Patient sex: F
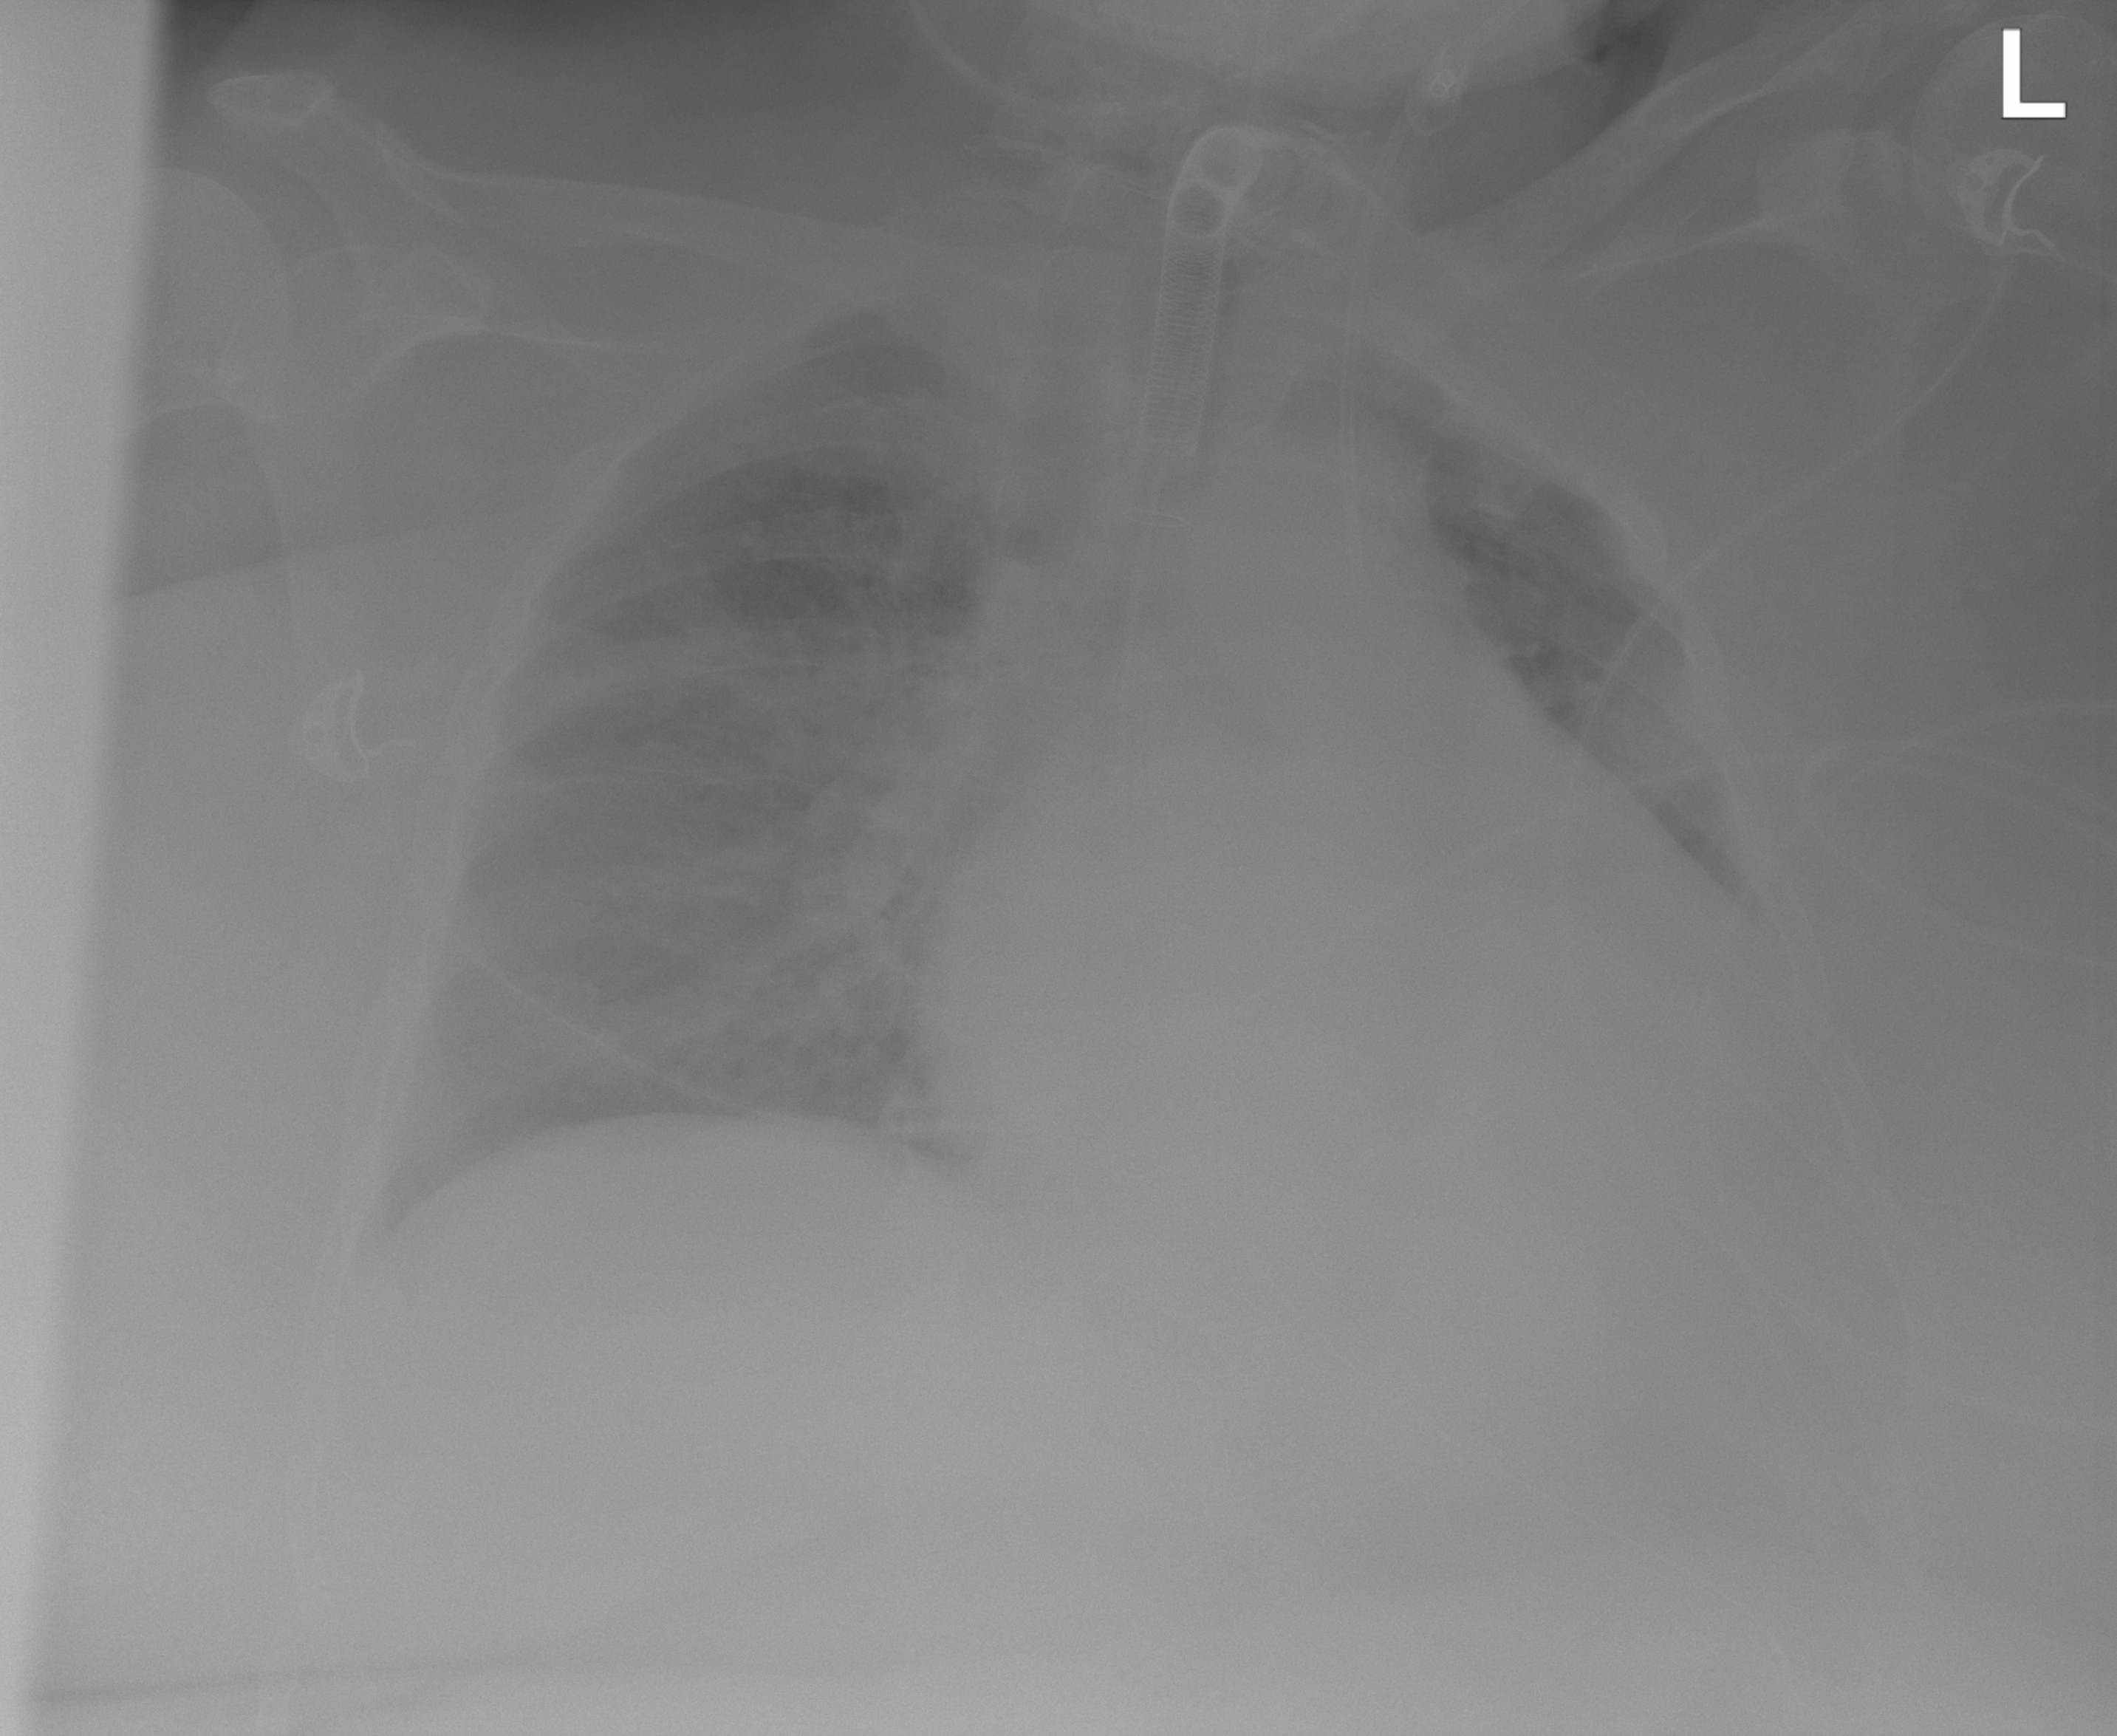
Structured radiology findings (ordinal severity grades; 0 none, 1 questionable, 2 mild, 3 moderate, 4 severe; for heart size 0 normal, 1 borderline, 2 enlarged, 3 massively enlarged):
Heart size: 3
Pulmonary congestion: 3
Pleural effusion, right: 0
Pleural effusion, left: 1
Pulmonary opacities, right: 2
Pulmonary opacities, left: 0
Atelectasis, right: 3
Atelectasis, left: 2